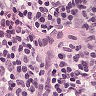
Metastatic tissue present: no